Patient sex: M
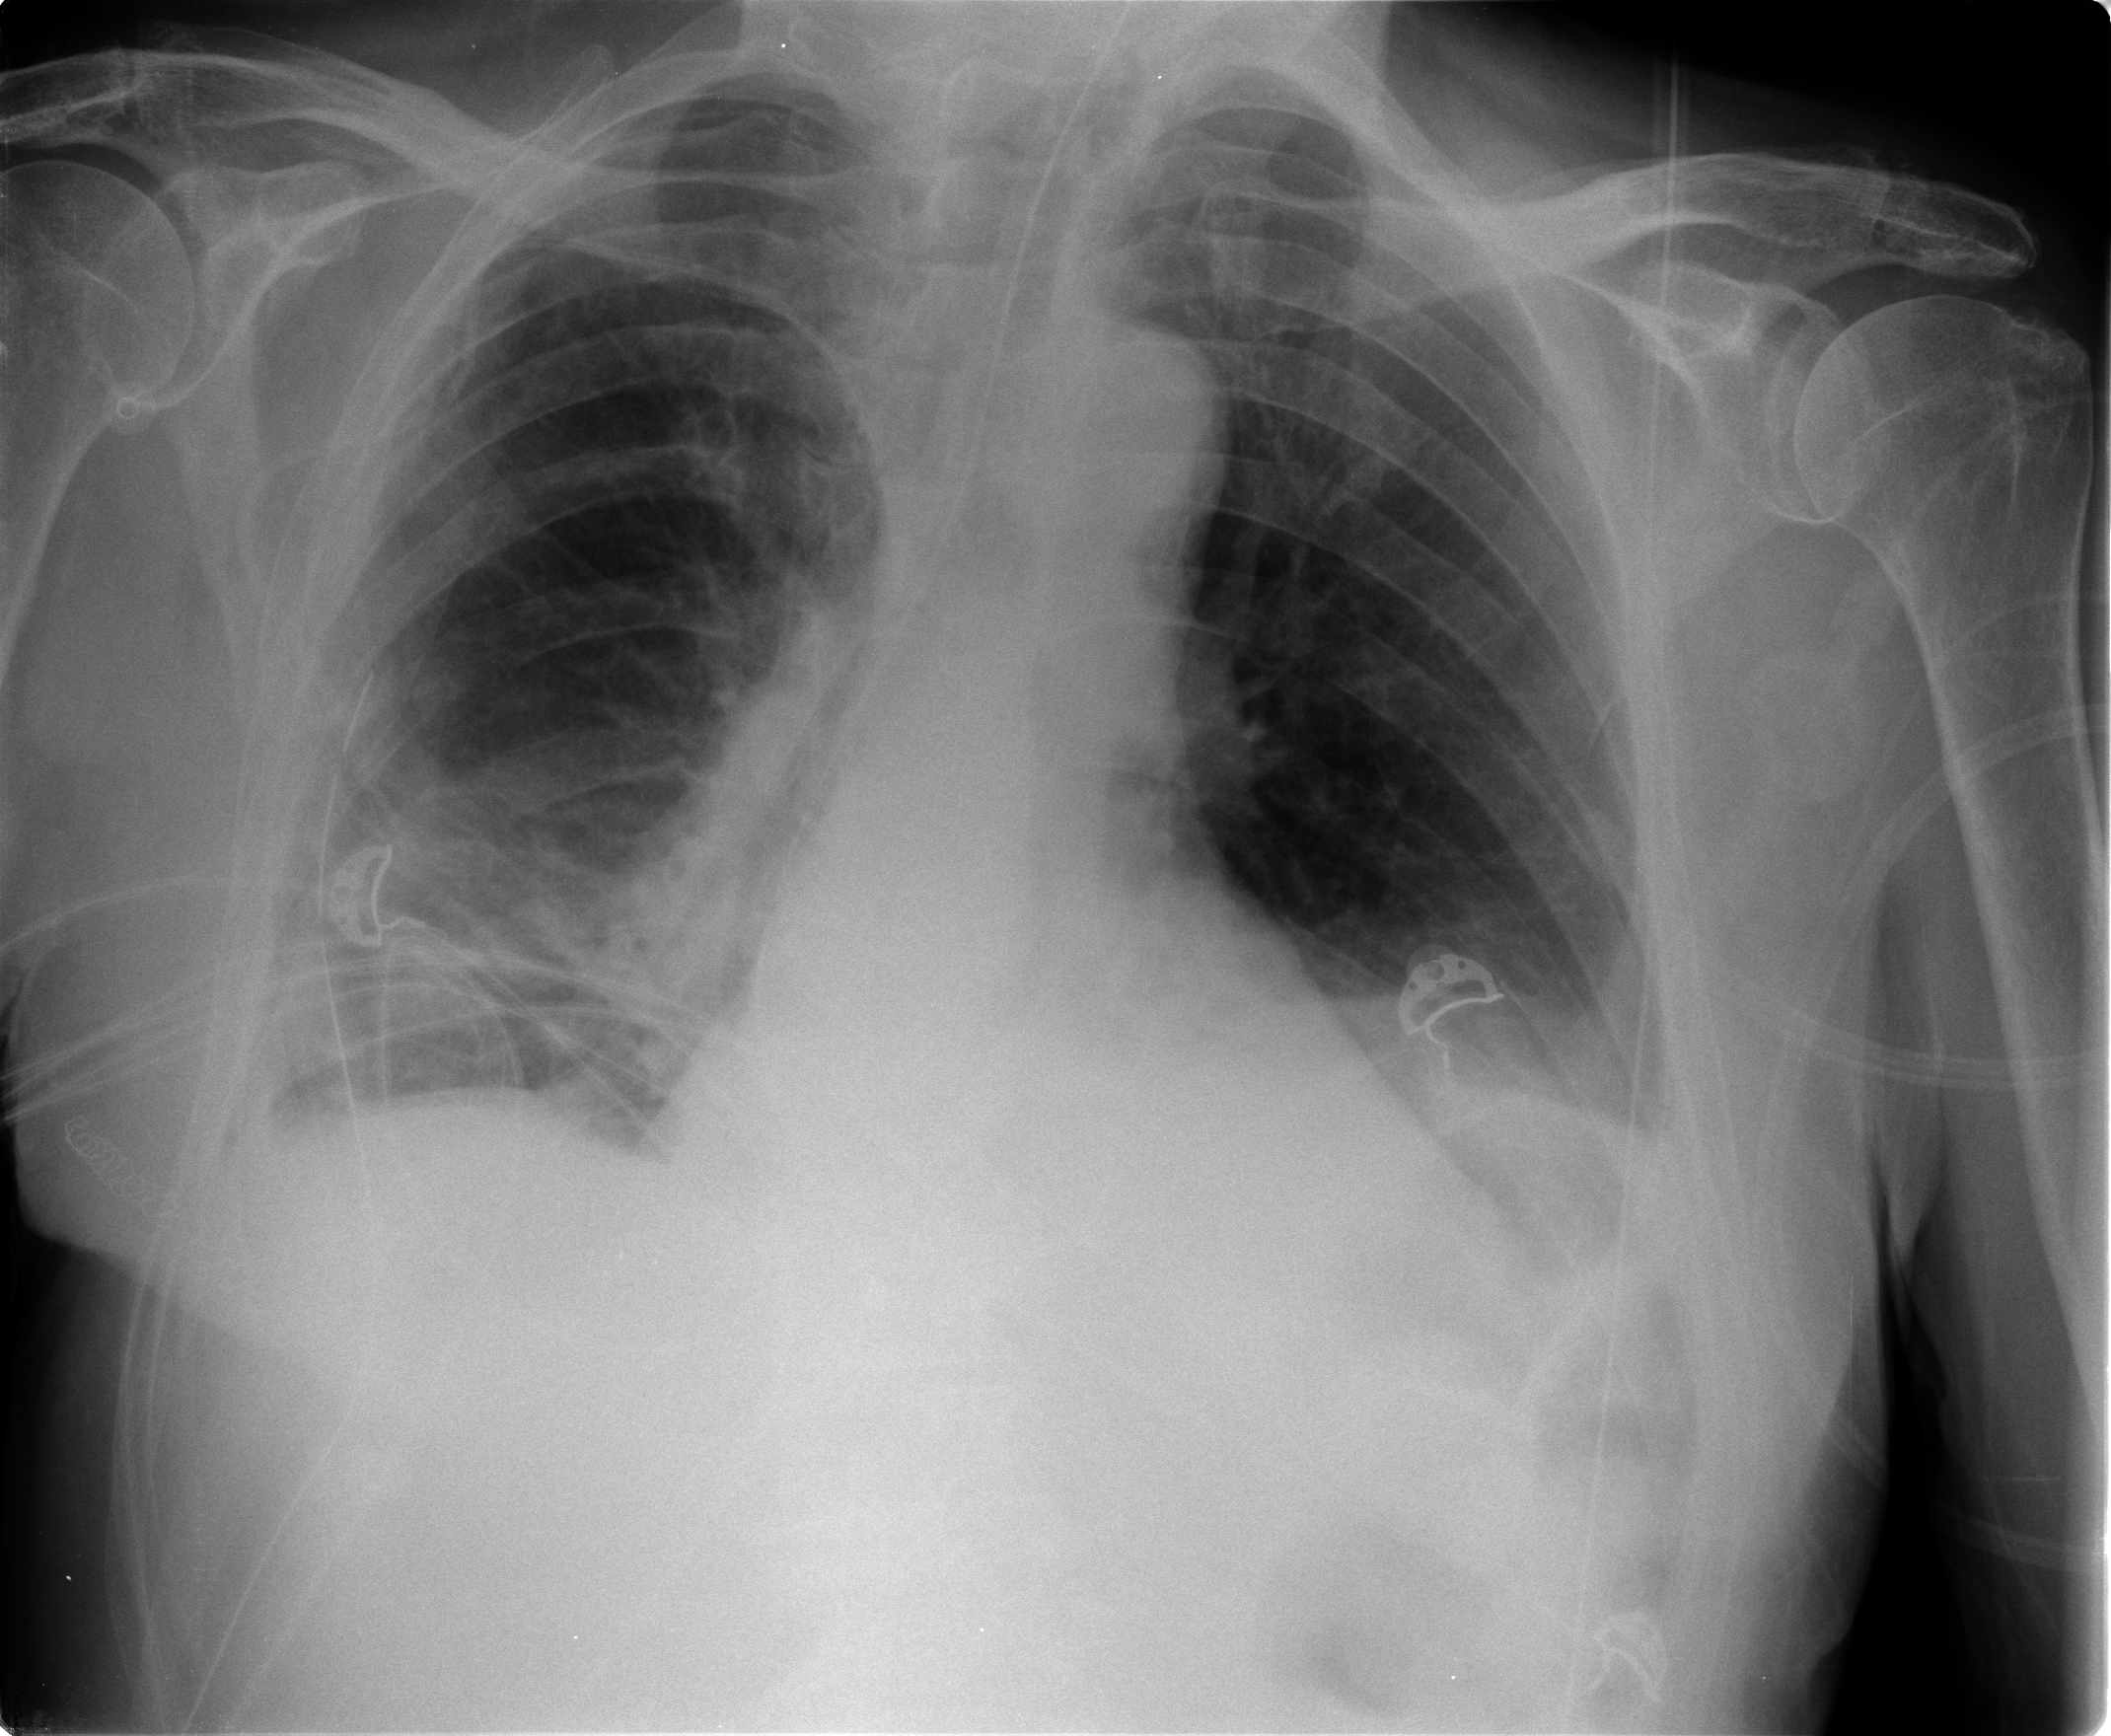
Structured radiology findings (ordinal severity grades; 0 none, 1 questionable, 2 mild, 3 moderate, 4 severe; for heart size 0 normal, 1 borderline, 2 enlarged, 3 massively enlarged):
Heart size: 0
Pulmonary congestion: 0
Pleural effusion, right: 1
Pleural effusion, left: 1
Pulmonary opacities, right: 0
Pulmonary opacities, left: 0
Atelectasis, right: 2
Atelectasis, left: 2